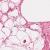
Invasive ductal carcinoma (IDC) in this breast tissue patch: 0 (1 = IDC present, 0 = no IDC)